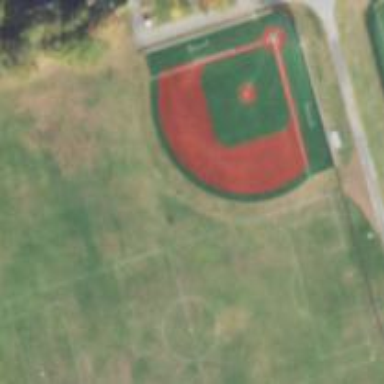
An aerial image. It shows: Baseball pitch for leisure land.